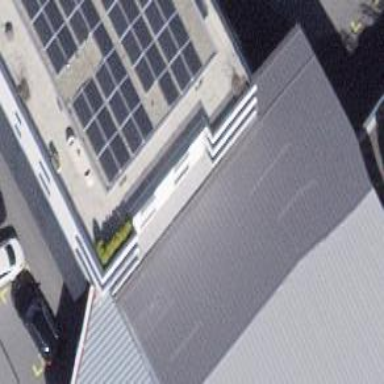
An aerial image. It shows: Solar power generator with photovoltaic panels.